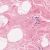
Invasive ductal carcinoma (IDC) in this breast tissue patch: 0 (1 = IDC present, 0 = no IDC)